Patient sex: M
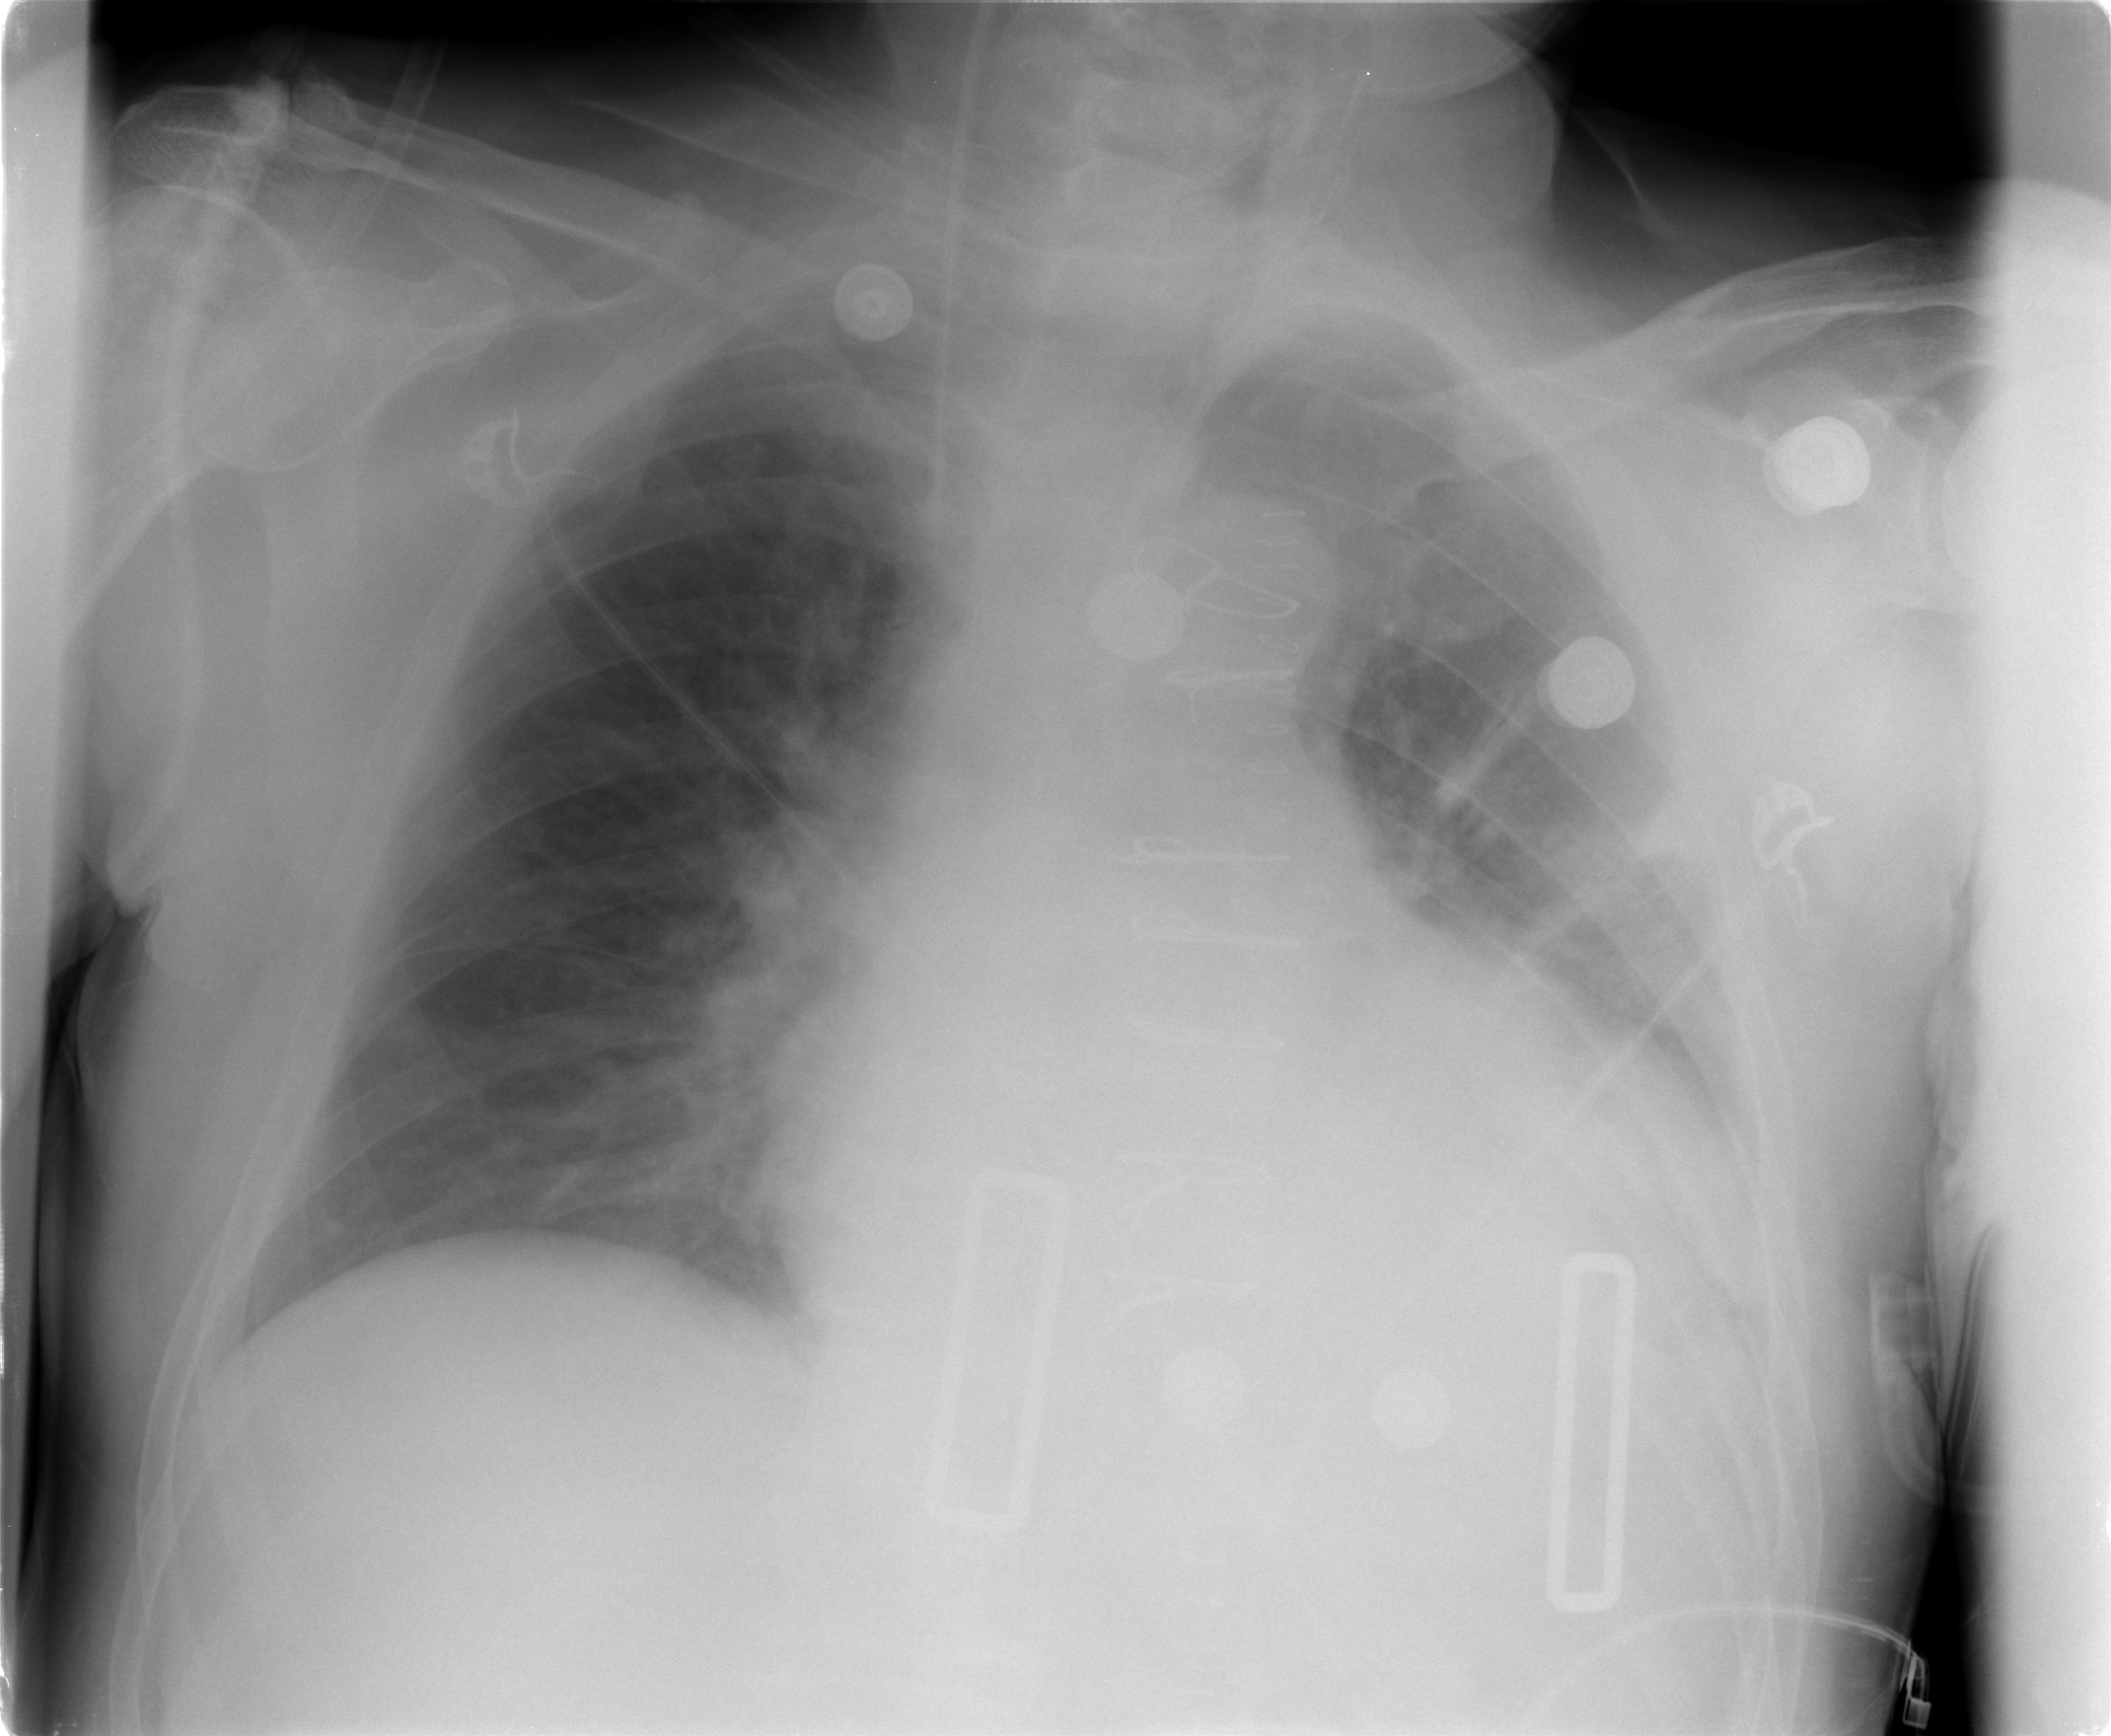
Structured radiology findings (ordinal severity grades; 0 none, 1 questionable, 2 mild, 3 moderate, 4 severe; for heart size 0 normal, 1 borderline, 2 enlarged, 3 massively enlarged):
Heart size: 2
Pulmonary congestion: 3
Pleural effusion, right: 0
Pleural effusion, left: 1
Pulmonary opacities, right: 0
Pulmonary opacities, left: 0
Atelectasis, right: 2
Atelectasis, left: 2